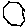
Label: hexagon